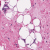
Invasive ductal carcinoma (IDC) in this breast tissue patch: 0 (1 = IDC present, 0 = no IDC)